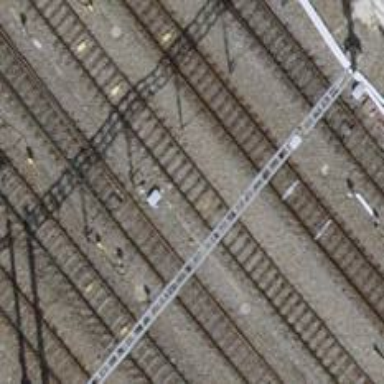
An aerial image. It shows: Railway switch.